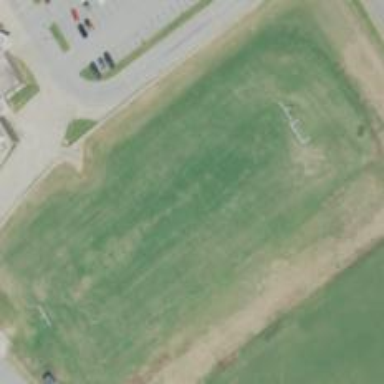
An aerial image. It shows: Grass pitch designated for American football in leisure land area.